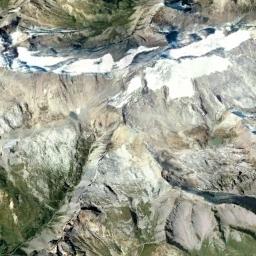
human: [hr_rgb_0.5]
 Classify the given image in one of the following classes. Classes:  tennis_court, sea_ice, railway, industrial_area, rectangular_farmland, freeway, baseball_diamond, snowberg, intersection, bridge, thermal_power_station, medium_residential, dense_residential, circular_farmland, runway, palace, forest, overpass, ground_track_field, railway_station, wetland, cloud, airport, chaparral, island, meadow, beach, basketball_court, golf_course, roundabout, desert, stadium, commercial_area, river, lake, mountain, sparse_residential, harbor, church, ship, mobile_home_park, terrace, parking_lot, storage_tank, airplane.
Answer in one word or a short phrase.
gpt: snowberg